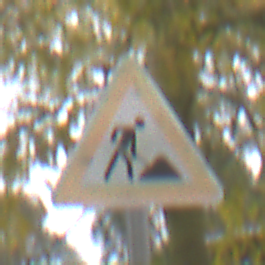
Verkehrszeichen: Arbeitsstelle
Umgebung: Outdoor, Nature
Tageszeit: Midday
Wetter: Overcast
Licht: Natural
Jahreszeit: Autumn
Kontrast: LowContrast